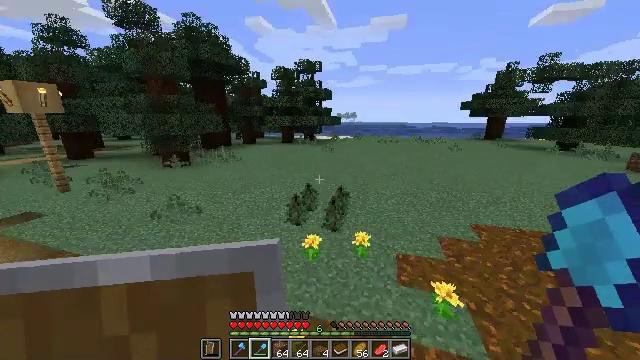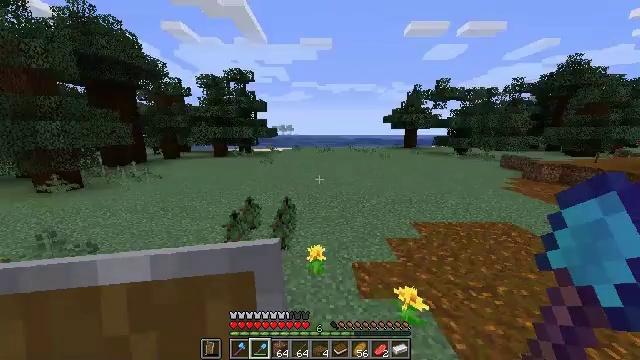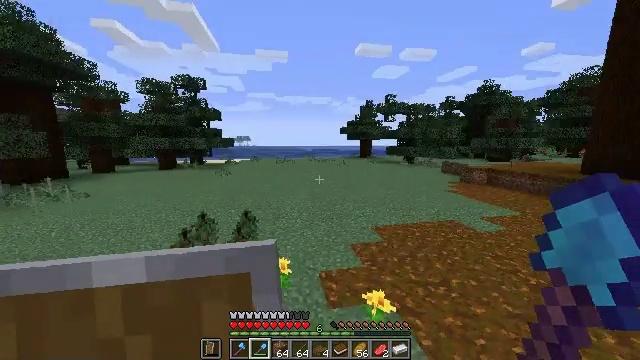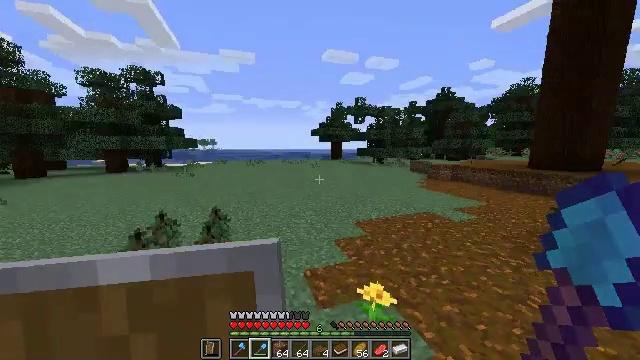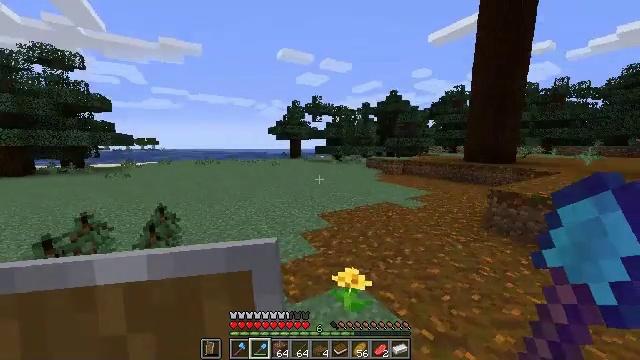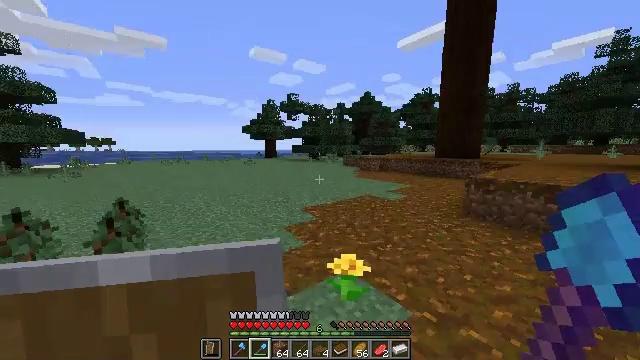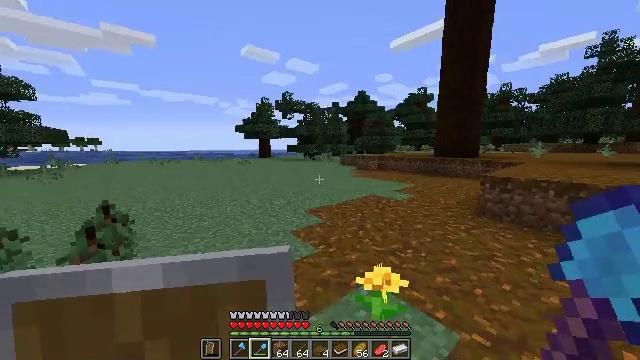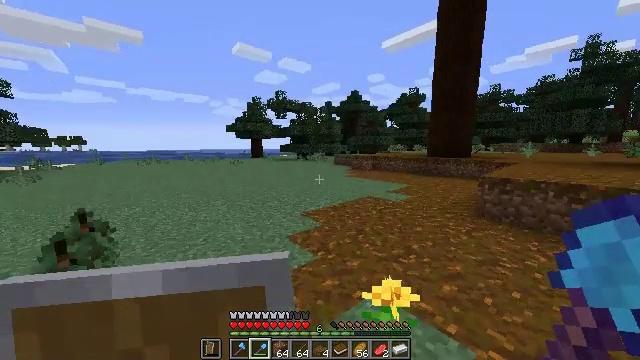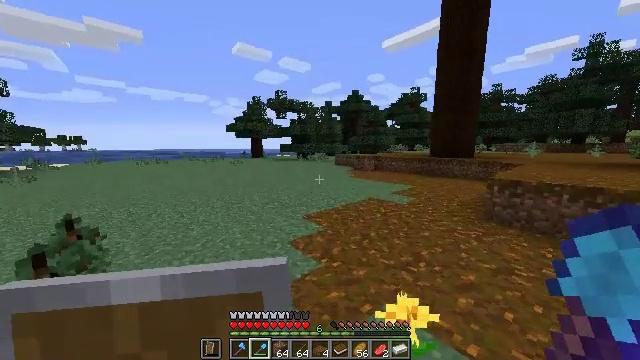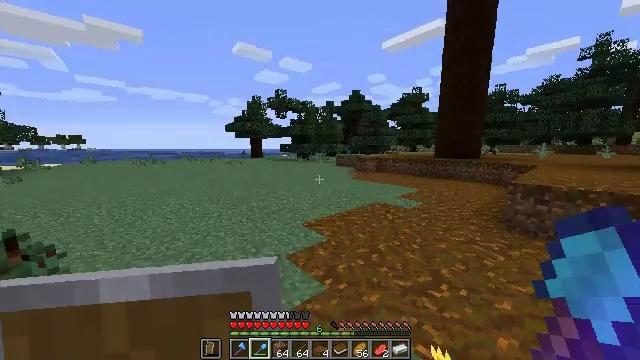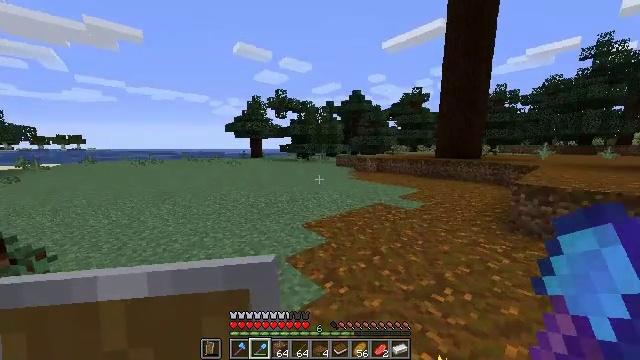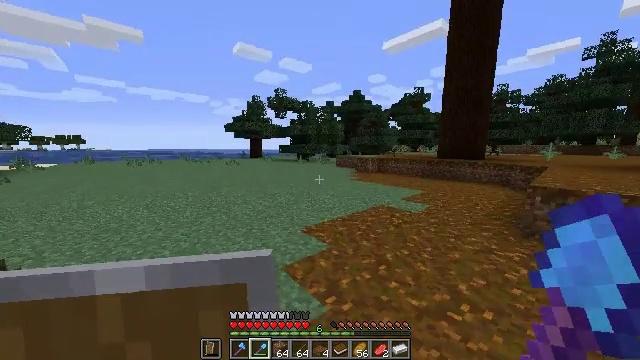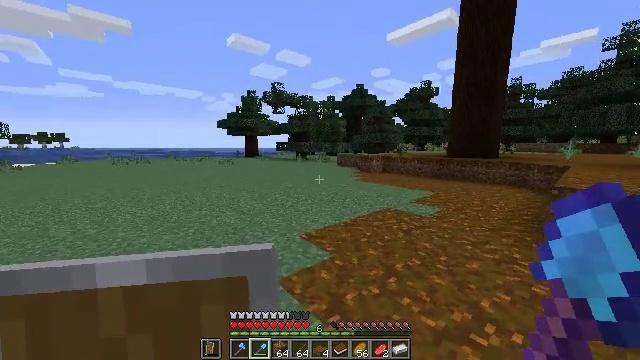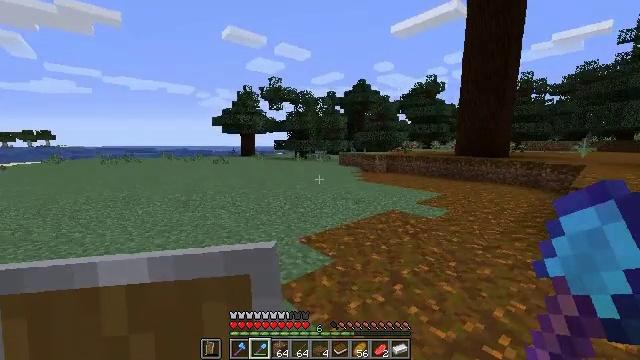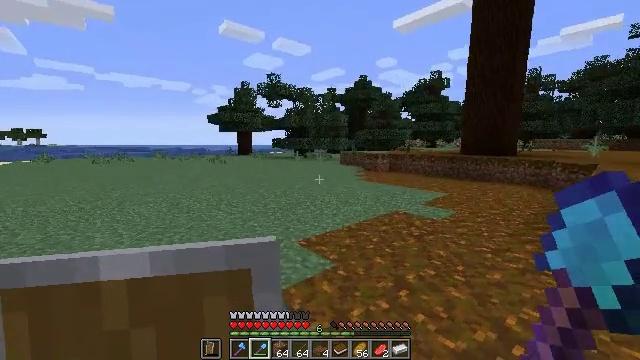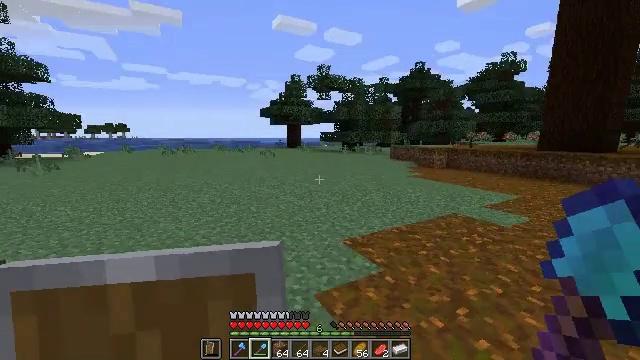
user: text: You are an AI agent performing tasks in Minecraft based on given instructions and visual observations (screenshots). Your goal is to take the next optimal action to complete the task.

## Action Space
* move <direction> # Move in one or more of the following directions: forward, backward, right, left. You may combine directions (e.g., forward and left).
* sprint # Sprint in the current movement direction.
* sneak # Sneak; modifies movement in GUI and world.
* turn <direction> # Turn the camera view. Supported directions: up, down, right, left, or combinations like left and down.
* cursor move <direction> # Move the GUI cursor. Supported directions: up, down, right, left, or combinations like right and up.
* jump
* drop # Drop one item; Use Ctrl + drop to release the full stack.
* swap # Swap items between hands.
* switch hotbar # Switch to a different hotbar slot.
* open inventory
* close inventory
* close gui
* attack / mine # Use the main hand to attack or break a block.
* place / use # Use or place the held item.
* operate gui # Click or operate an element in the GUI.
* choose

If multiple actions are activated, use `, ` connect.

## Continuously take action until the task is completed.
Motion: motion action
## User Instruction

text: Break the podzol in a taiga biome.
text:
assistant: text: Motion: move forward, turn right and up
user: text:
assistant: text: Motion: move forward, turn right and up
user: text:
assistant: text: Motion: move forward, turn right and up
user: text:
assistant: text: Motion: move forward, turn right
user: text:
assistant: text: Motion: move forward, turn right
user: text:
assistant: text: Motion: move forward, turn right
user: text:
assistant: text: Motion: move forward, turn right
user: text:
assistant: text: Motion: move forward
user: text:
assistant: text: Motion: move forward
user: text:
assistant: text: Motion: move forward
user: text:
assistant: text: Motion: no_op
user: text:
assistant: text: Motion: no_op
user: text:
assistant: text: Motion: no_op
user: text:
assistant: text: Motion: move forward
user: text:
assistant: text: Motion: move forward, turn left and down
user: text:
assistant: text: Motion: move forward, turn left
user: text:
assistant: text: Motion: move forward, turn left
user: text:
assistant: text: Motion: turn left
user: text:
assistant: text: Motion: turn left
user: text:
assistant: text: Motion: move right
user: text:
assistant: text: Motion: move right
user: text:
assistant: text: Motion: move right, turn right
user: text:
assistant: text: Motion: move right, turn right
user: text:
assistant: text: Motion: move right, turn right
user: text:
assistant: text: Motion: move forward and move right, turn right
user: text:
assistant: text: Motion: move forward, turn right and up
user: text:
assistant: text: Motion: move forward, turn right and up
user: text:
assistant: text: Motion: move forward
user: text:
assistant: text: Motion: move forward, turn right
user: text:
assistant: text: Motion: move forward, turn right